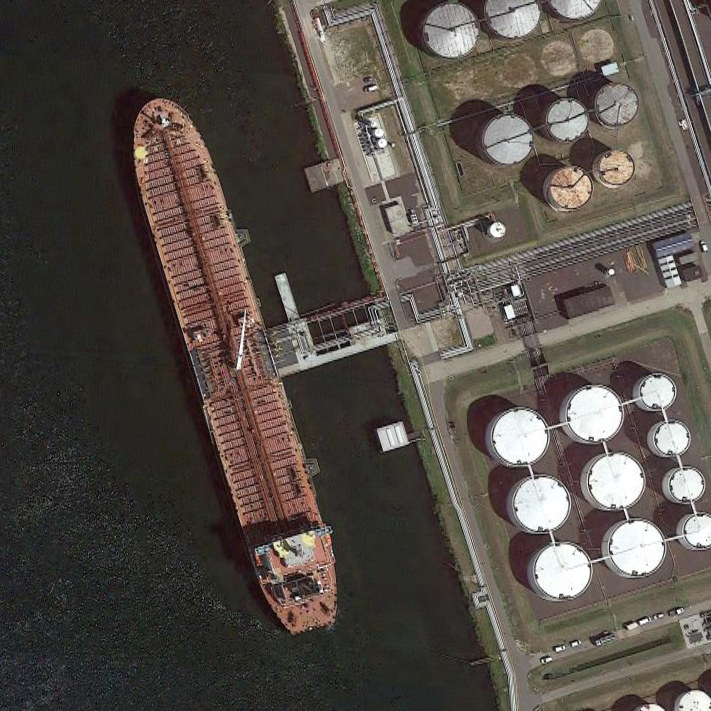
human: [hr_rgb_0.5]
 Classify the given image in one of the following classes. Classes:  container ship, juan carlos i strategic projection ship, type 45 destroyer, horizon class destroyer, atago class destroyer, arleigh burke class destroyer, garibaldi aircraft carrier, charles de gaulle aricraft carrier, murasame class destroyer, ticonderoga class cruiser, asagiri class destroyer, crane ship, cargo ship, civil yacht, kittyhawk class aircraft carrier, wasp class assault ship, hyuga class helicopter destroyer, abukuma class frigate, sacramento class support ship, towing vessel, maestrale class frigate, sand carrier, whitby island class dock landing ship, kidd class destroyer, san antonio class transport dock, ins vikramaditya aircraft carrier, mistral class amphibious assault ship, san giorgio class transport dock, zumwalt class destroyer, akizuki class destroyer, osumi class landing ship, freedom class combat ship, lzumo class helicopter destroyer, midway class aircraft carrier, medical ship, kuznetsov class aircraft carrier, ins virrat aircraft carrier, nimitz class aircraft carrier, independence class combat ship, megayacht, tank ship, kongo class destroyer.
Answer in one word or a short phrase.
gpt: Tank ship